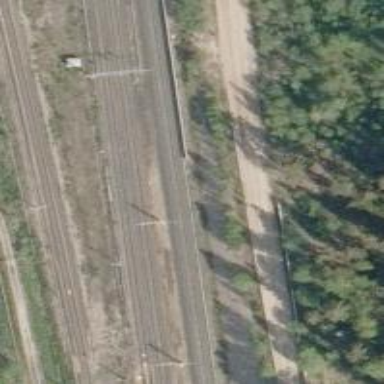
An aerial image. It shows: Site related to railway infrastructure.